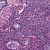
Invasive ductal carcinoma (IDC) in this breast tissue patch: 1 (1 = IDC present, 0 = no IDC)